Question: By complete accident I've noticed few minutes ago, that for some unknown for me reason, Java's 'BufferedWriter' ends its work with numbers (e.g 'int') in '*.txt' files by changing the last value in that file to 'EOT', 'FF', 'Z', '?', or even '{' (for number '1234'). The problem disappears, when I change numbers into 'String' before start writing them into '*.txt' file. What is going on? I couldn't find any good explanation for this case, so I'll appreciate all explanations.
Here is a sample code, which is helpful, in demonstrating the issue mentioned above:
'''
import java.io.BufferedWriter;
import java.io.FileWriter;
import java.io.IOException;
public class Zzz {
public static void main(String args[]) {
BufferedWriter writer;
try {
writer = new BufferedWriter(new FileWriter("zzz.txt"));
for (int i = 0; i < 10; i++) {
if (i != 9) {
for (int j = 0; j < 5; j++) {
if (j != 4) writer.write(j + " ");
else writer.write(j + "
");
}
} else {
for (int j = 0; j < 5; j++) {
if (j != 4) writer.write(j + " ");
else writer.write(j);
}
}
}
writer.close();
} catch (IOException ex) {
ex.printStackTrace();
}
}
}
'''
And the issue itself:

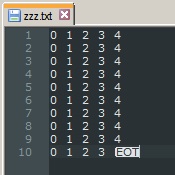
Answer: <URL> takes the 'int' but writes a 'char'.
What happens in 'writer.write(j + " ");' is that 'j + " "' automatically is converted into a 'String', specifically, taking the current value of 'j' and appending a '" "'' in the end. Similar for 'writer.write(j + "
")'. But 'writer.write(j)' will take 'j' as 'int' and will use int value of 'j' as a 'char'. You can check a specific behavior if doing this:
'''
int x = 90;
System.out.println((char)x);
'''
Output:
'''
Z
'''